Question: I want to use a random-number-generator in c++ to make a maths quiz with randomly-generated numbers.
My problem is that using 'time(0)' is only accurate to a single second. In the IDE that I am using (NetBeans 8.2), a message appeared when hovering over 'srand(time(0))' with the message:

> This is a weak random number generator; it is not useful for security purposes. Alternative: getrandom(void *buf,size_t buflen, unsigned int flags);/dev/urandom;
I could not find anything online about 'getrandom'. I was wondering if anyone could shed some light on the syntax of 'getrandom'? How to use it?
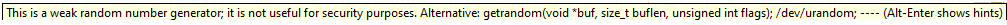
Answer: You should stop using 'srand' / 'rand' since these are old ways of generating random numbers. Since C++11, there is a <URL> standard library:
'''
#include <random>
std::random_device rd;
std::mt19937 gen(rd());
std::uniform_int_distribution<> dis(0, 100);
// To generate a number:
dis(gen);
'''
Quick explanation:
- <URL>
---
<URL>, but the random engine is implementation-defined, and you need to use 'srand' to initialize it:
'''
// Call srand once at the beginning of the program:
srand(time(0));
// Then you use rand() without (usually) calling srand() again:
rand();
rand();
'''
But as you noticed, 'std::time' usually returns a number of seconds, so if you run your program twice in a second, you will probably get the same output.
---
<URL>, there is really no needs to use it for a game now that the 'random' standard library is available.